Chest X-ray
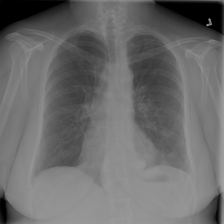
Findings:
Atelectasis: negative
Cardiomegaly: negative
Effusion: negative
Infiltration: negative
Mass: negative
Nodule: negative
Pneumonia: negative
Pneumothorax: negative
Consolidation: negative
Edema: negative
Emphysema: negative
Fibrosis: negative
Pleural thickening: negative
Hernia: negative